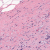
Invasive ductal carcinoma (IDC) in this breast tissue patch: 1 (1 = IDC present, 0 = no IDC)